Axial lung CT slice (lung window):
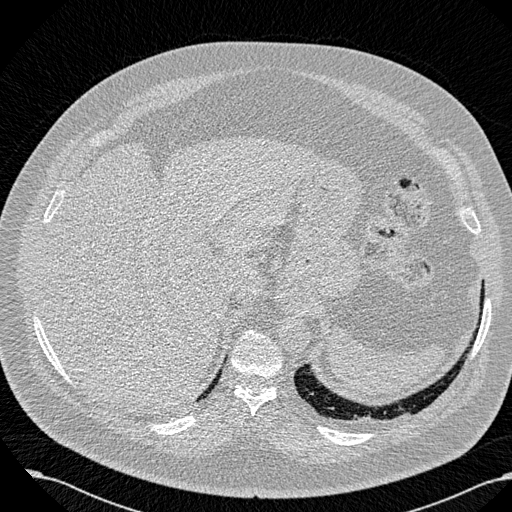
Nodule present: no